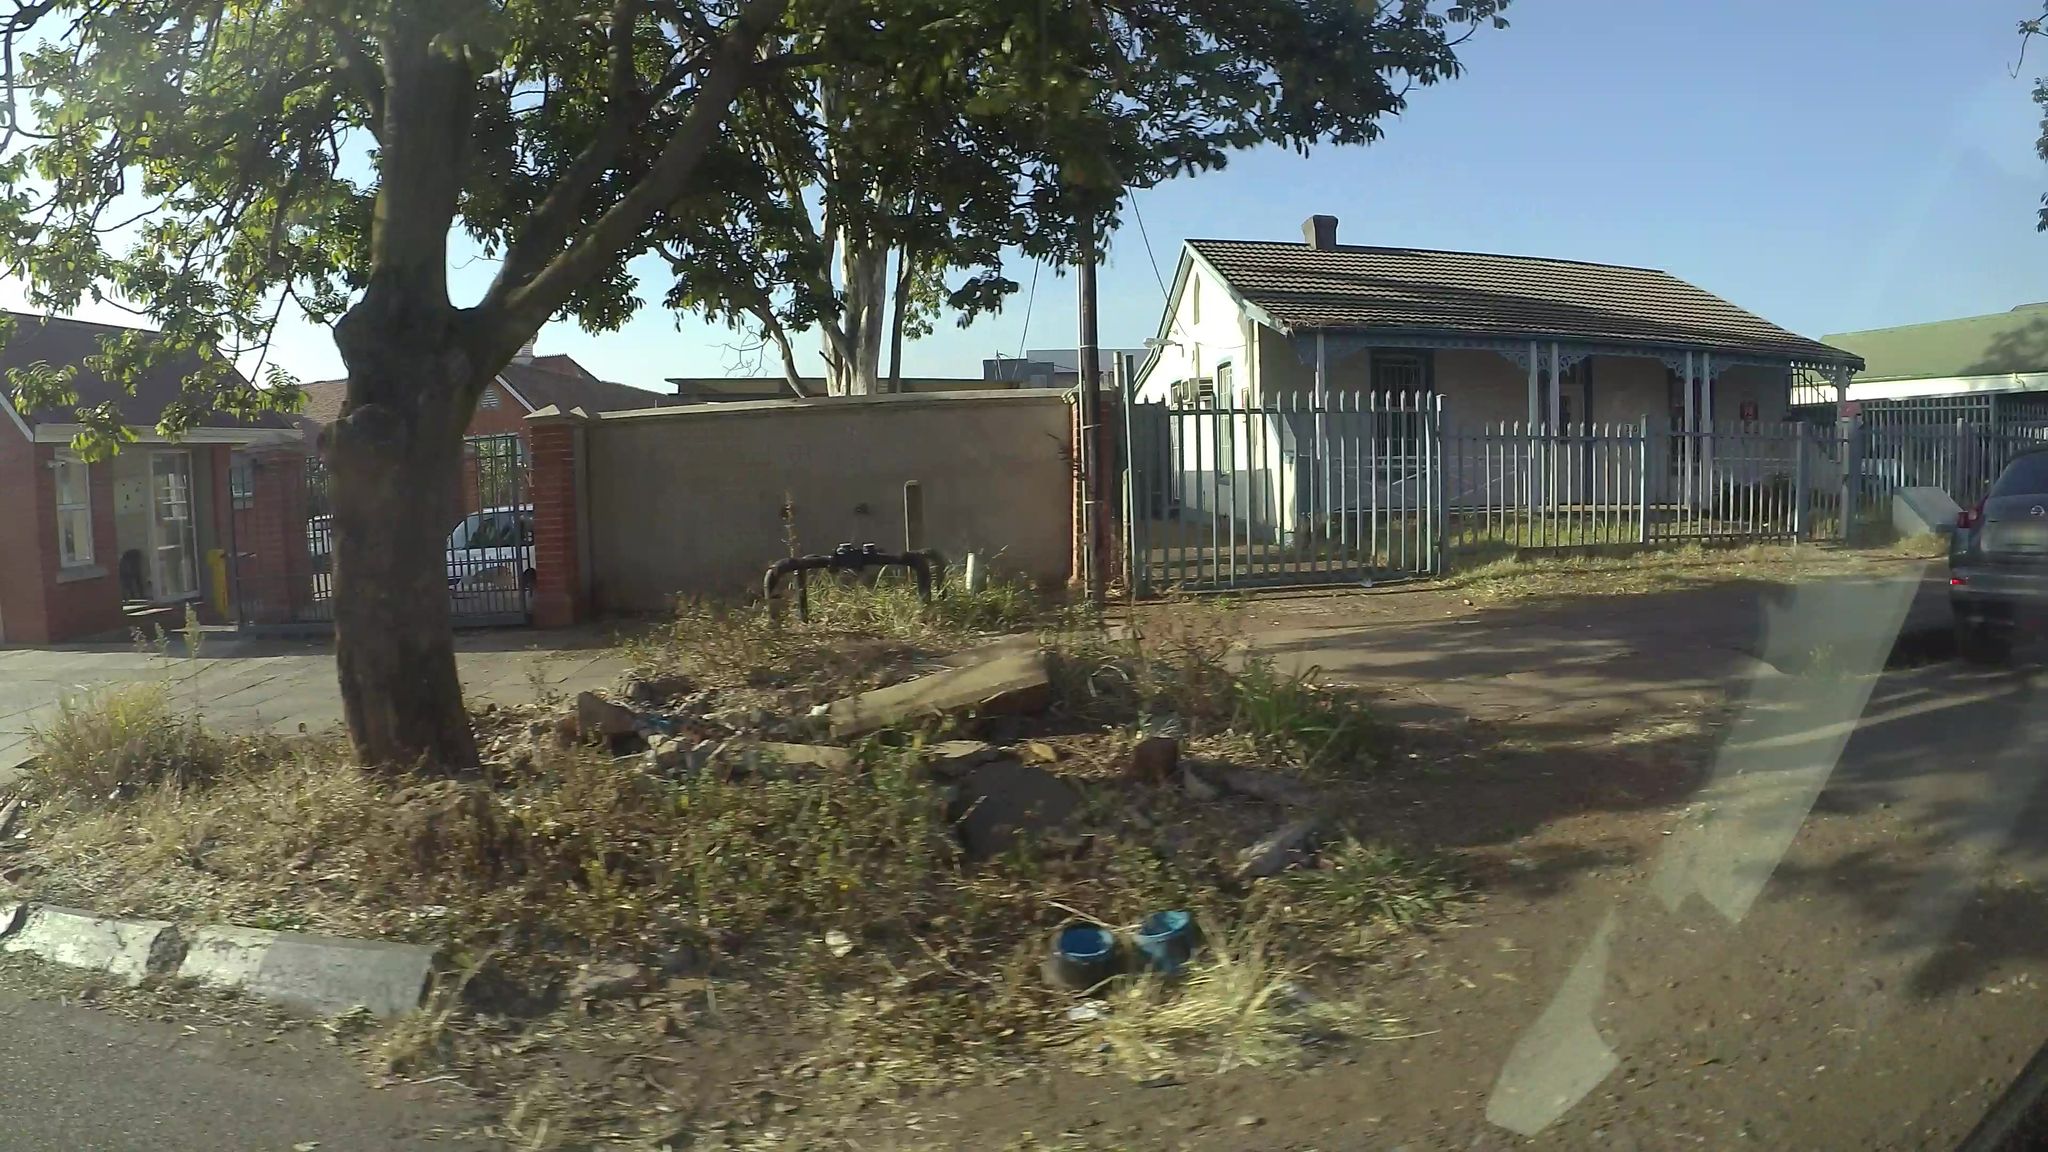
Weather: clear
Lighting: day
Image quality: good
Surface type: walking surface
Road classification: tertiary
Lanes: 3
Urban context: urban centre
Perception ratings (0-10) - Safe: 1.47, Lively: 1.62, Beautiful: 4.16, Boring: 4.03, Depressing: 4.72, Wealthy: 5.63